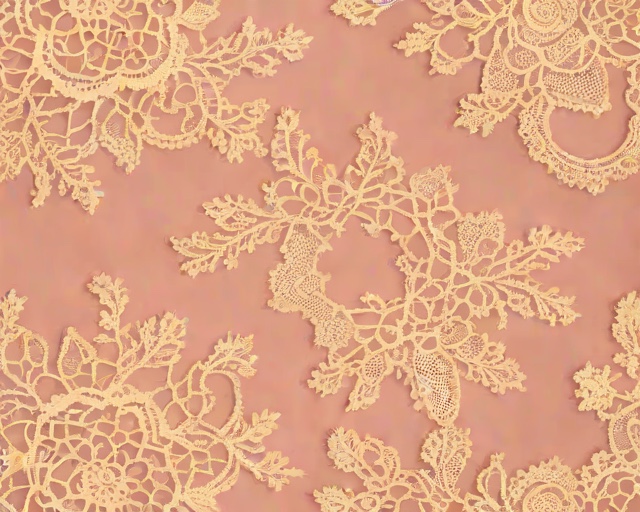
Category: Wedding